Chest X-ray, PA view. Patient: 50 years old, sex F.
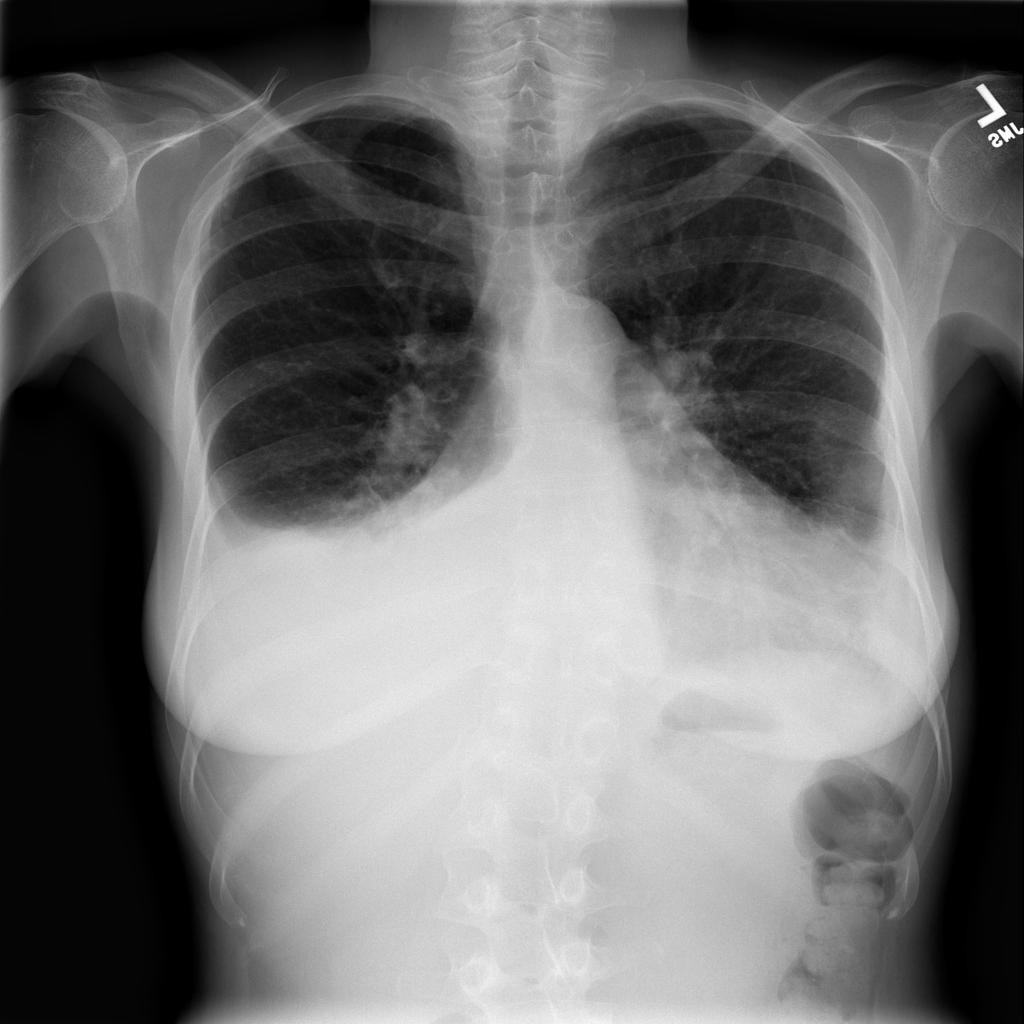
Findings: Cardiomegaly, Effusion